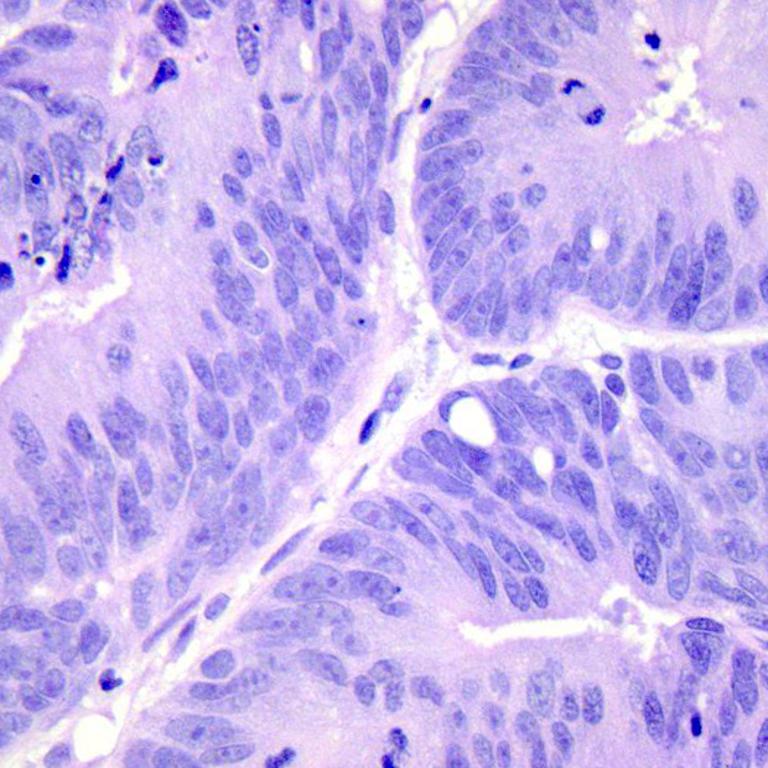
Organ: colon
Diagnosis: adenocarcinomas